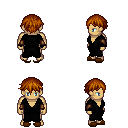
a pixel art fantasy rpg character, male body template, human, tanned skin, gray robe, red pants, brunette short bangs hairstyle, leather bracers, brown slippers, four views (front, back, left, right), 2x2 character sprite sheet, small pixel art, hard edges, no anti-aliasing